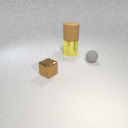
large yellow metal cylinder behind small gray rubber sphere